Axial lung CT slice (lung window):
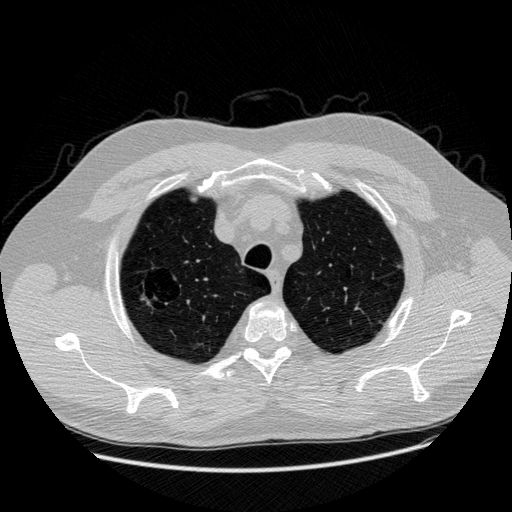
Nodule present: yes
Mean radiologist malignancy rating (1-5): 3